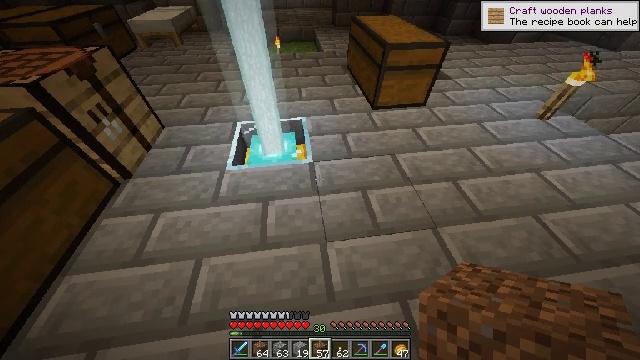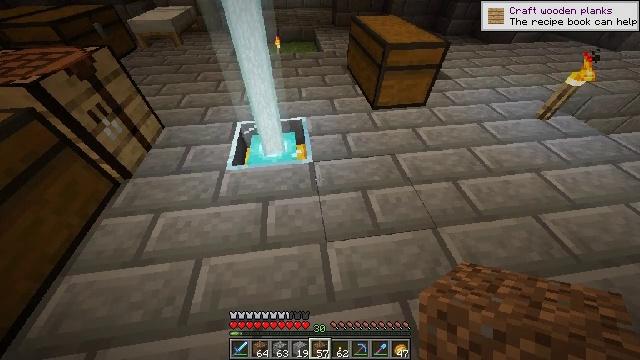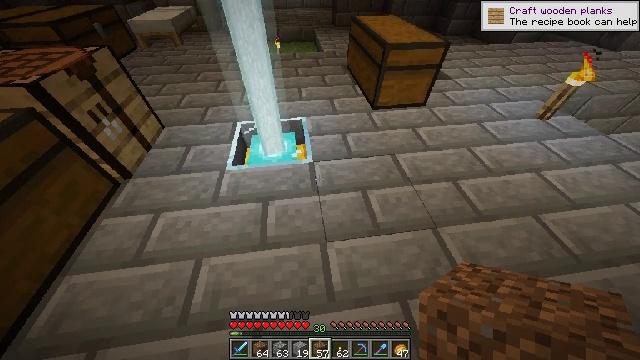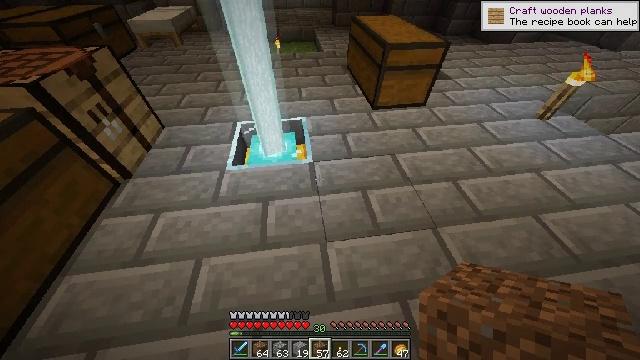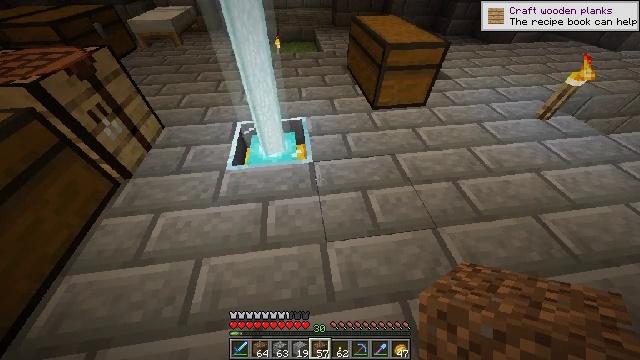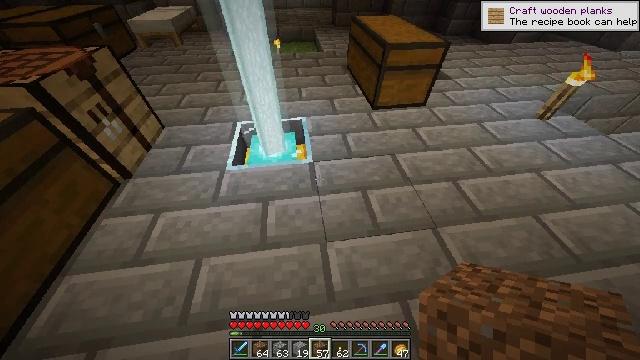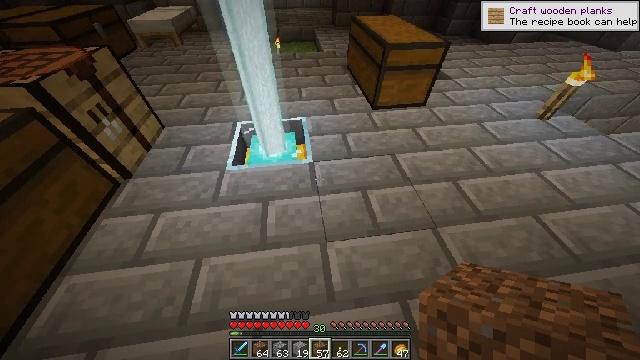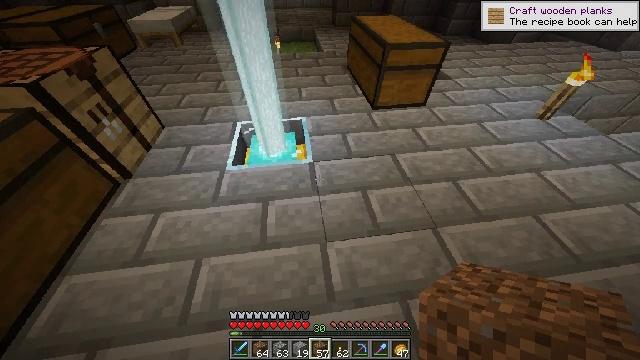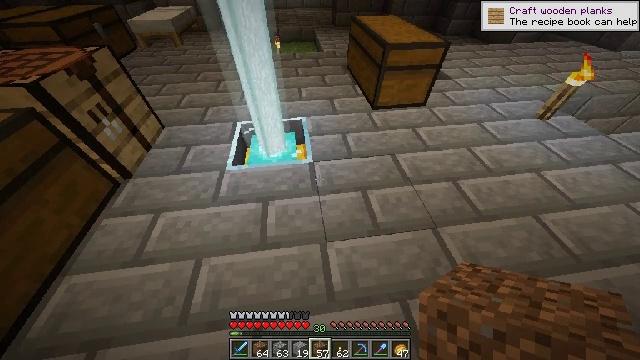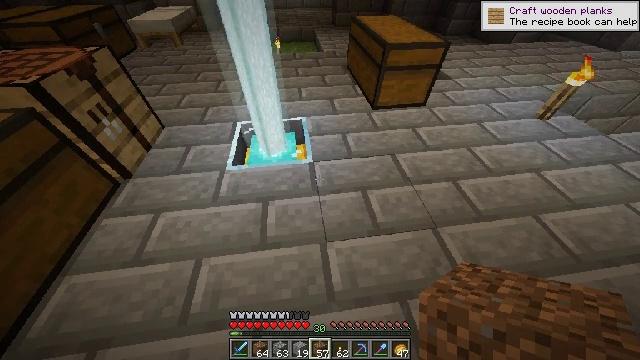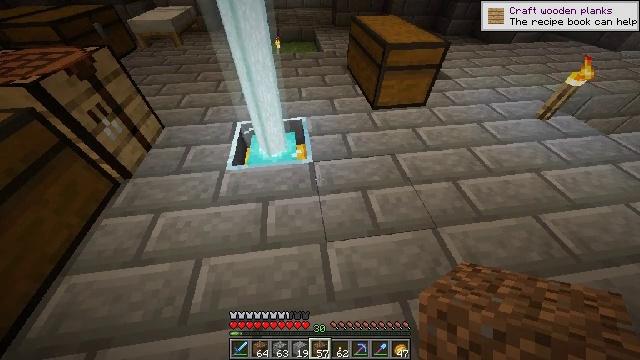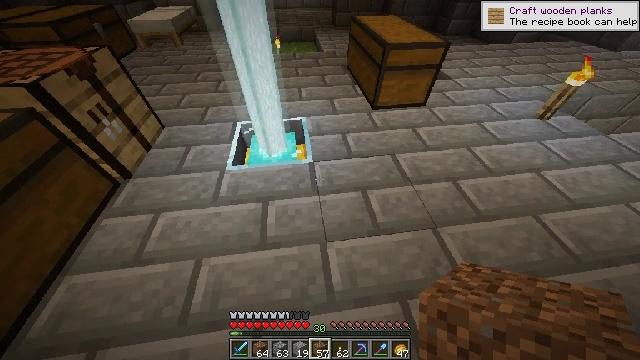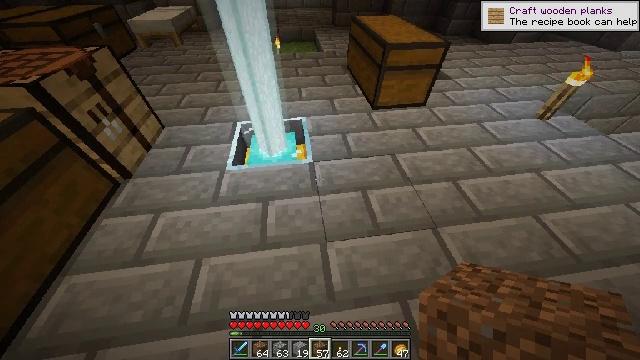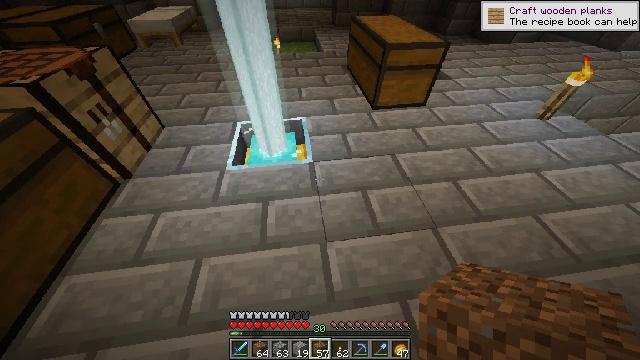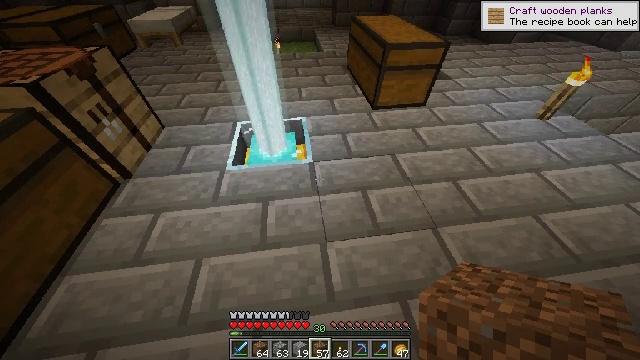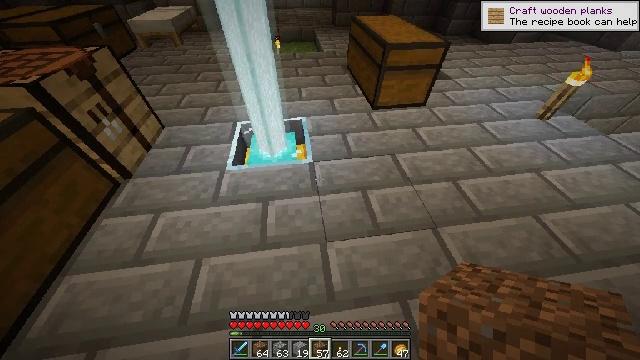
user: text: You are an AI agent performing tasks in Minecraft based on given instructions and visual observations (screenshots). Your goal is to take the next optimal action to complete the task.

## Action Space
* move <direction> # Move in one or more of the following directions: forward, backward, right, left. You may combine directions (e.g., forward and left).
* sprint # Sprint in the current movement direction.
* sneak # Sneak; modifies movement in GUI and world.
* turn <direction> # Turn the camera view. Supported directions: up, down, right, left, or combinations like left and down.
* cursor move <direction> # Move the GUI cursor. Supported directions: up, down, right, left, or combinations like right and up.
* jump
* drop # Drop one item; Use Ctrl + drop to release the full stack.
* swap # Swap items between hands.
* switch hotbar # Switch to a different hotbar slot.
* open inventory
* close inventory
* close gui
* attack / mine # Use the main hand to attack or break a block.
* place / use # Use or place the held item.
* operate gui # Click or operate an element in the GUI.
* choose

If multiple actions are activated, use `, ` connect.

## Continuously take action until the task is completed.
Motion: motion action
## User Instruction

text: Break the stone bricks to collect them.
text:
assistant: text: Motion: no_op
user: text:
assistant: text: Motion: no_op
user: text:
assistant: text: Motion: no_op
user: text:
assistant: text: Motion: no_op
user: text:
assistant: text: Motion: no_op
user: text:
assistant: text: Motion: no_op
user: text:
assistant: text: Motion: no_op
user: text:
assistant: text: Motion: no_op
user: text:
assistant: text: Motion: no_op
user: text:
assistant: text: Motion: no_op
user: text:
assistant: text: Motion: no_op
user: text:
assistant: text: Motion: no_op
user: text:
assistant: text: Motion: no_op
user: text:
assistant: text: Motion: no_op
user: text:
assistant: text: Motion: no_op
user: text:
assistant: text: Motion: no_op
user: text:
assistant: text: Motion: no_op
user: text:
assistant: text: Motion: no_op
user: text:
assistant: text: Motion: no_op
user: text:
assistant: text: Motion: no_op
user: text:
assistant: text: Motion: no_op
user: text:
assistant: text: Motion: no_op
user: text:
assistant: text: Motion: no_op
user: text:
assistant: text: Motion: no_op
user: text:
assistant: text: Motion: no_op
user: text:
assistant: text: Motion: no_op
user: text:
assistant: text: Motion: no_op
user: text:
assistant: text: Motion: no_op
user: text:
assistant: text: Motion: no_op
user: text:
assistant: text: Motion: no_op